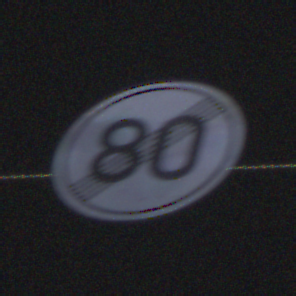
Verkehrszeichen: EndeGeschwindigkeit80
Umgebung: Outdoor, Suburban
Tageszeit: MorningAfternoon
Wetter: Clear
Licht: Natural
Jahreszeit: NotSpecified
Kontrast: HighContrast